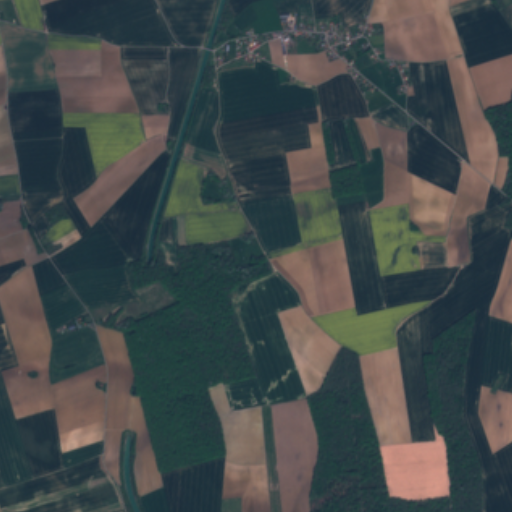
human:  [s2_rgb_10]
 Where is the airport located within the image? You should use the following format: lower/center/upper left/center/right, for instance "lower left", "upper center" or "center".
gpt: The airport is located in the lower center of the image.
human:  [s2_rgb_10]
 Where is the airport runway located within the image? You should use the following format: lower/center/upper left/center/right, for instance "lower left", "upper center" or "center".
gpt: The airport runway is located in the lower center of the image.
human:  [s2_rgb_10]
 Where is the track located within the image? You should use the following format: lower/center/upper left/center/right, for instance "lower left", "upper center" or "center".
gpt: The track is located in the lower left of the image.
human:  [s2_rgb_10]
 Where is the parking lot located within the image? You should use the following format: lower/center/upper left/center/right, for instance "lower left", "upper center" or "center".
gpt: There is no parking lot in the image.